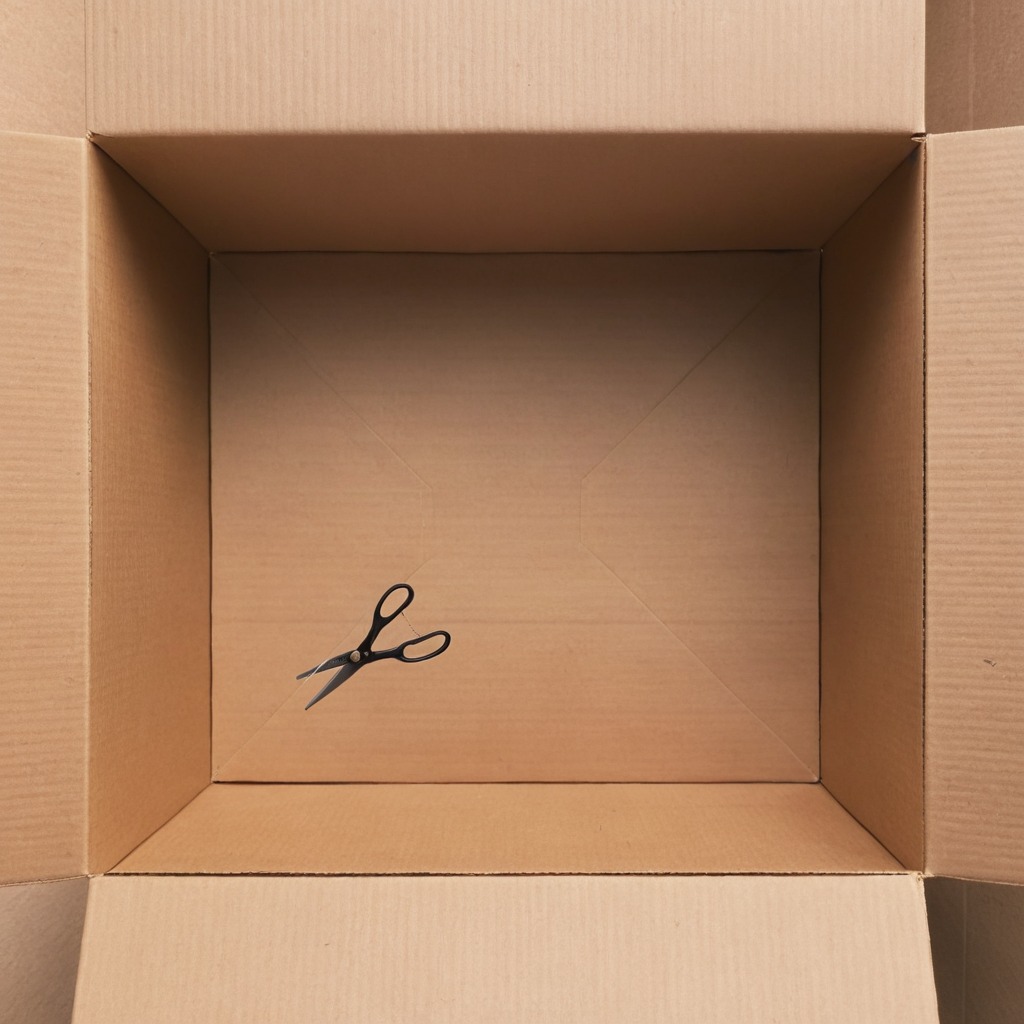
A scissor lying on a clean dry cardboard box surface in an outdoor workshop during daytime bright natural light soft shadows slightly creased but